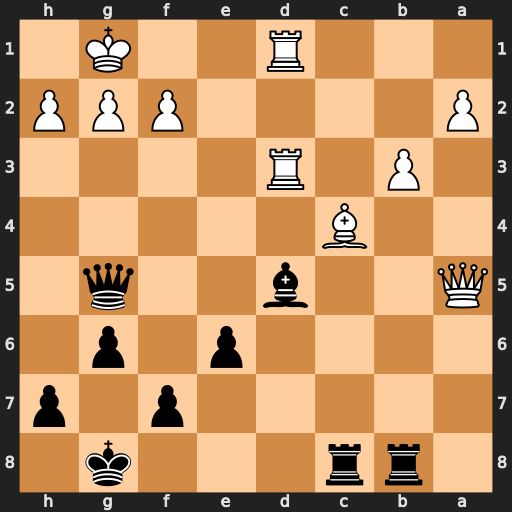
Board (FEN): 1rr3k1/5p1p/4p1p1/Q2b2q1/2B5/1P1R4/P4PPP/3R2K1
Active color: b
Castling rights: -
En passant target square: -
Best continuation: Qxg2#